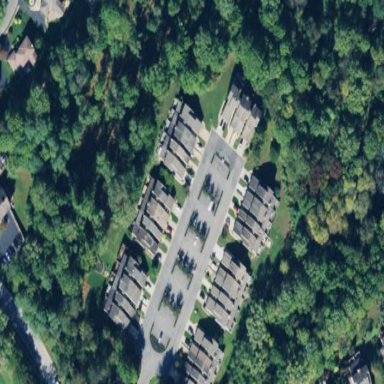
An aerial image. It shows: Residential road.